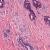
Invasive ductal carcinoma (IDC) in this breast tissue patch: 1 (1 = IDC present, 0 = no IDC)